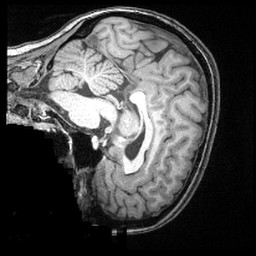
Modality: T1w
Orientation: sagittal
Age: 28
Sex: female
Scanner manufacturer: siemens
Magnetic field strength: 3 T
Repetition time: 2.4 s
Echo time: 0.00374 s